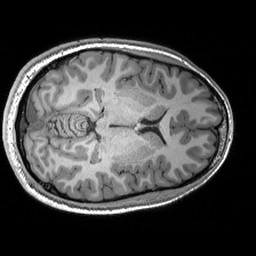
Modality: T1w
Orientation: axial
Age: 27
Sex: male
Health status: healthy
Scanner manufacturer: siemens
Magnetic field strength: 3 T
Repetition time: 2.53 s
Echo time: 0.00288 s